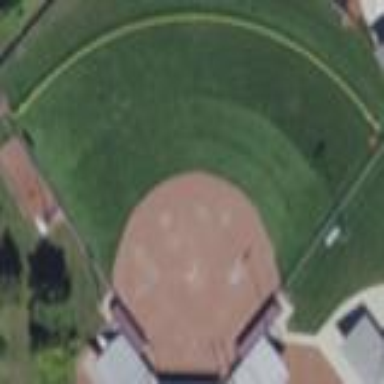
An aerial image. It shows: Softball pitch used for baseball games.